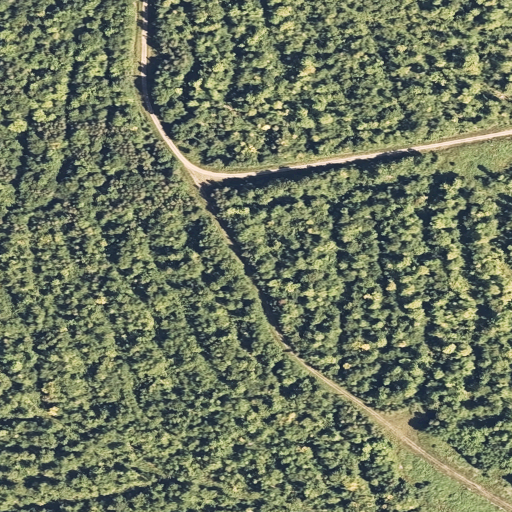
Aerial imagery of ridge(s) in Maine named Valentine Ridge containing deciduous forest, shrub, pasture, and mixed forest